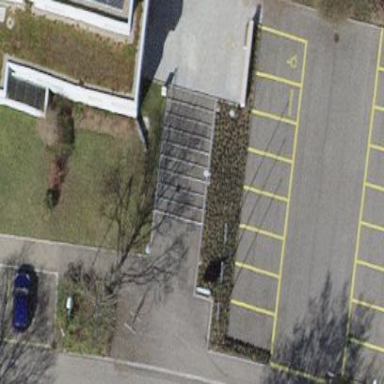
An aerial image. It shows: Parking area with surface.